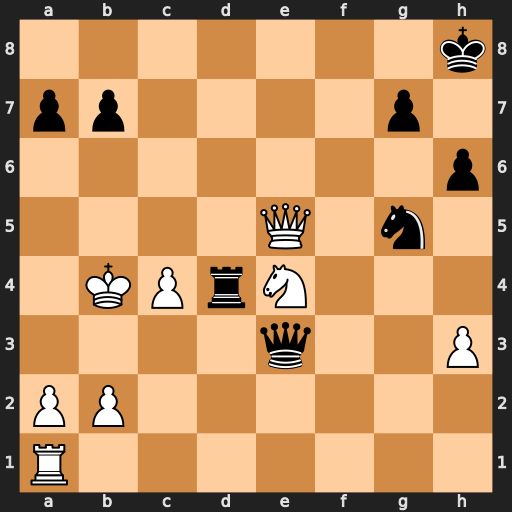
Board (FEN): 7k/pp4p1/7p/4Q1n1/1KPrN3/4q2P/PP6/R7
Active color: w
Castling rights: -
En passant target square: -
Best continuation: Qe8+ Kh7 Nf6+ gxf6 Qxe3